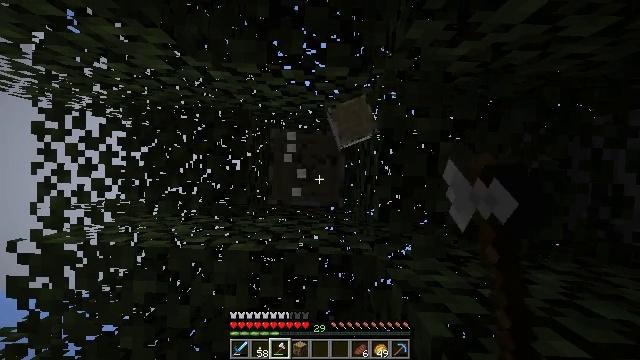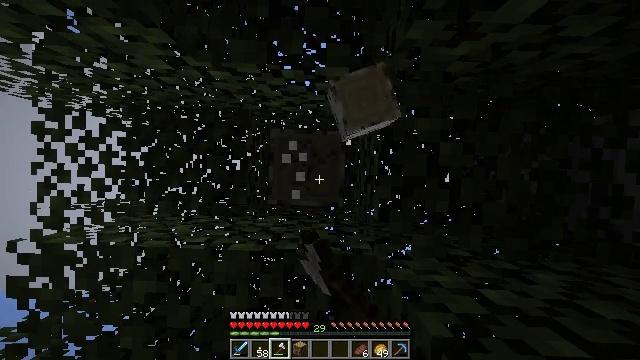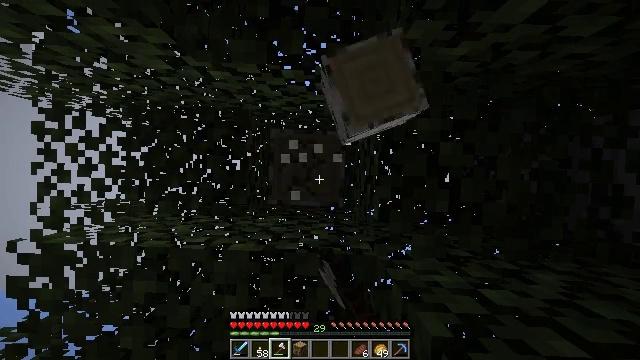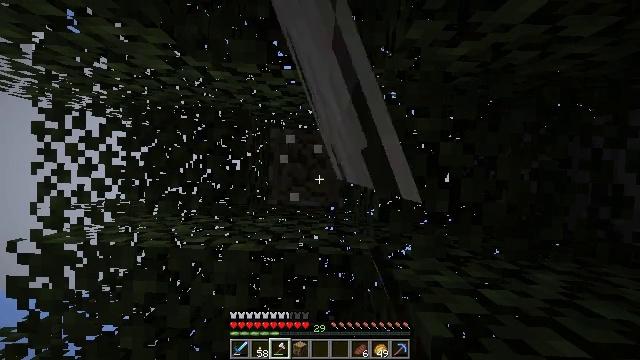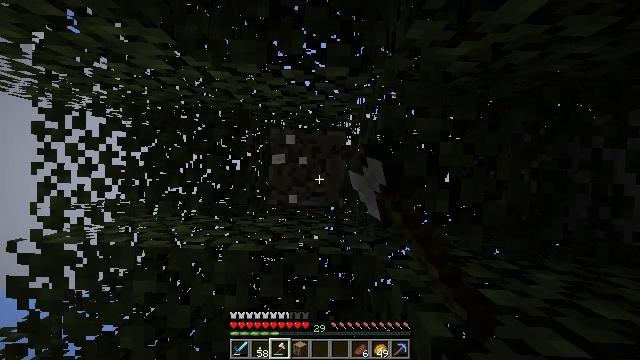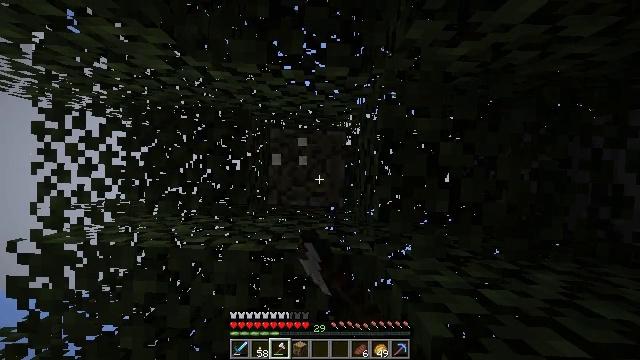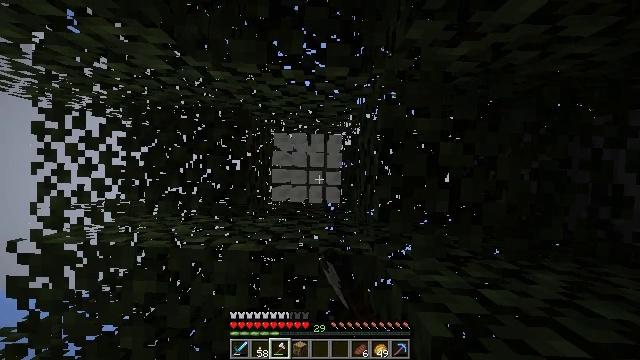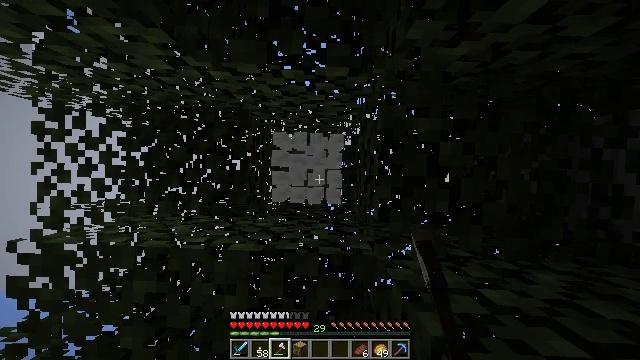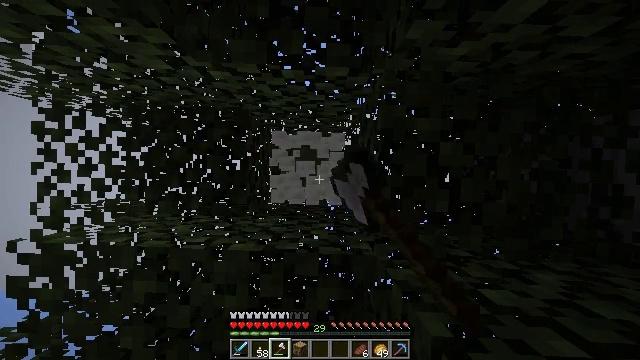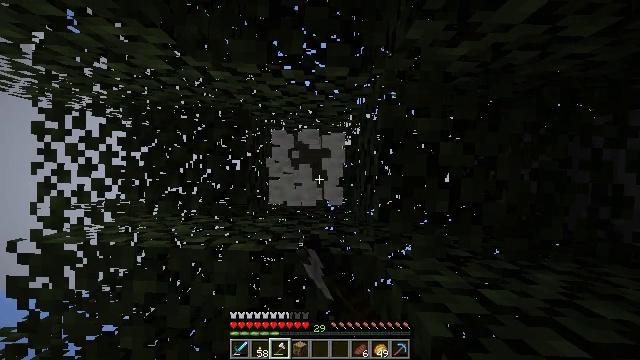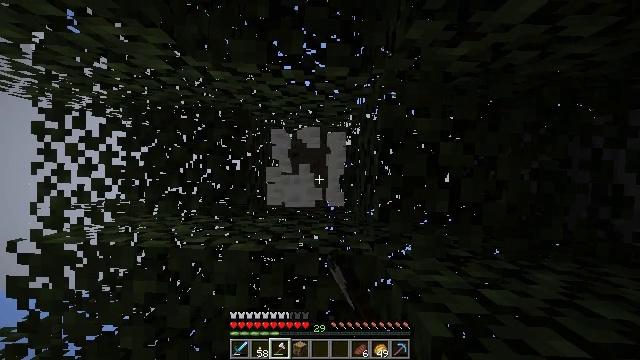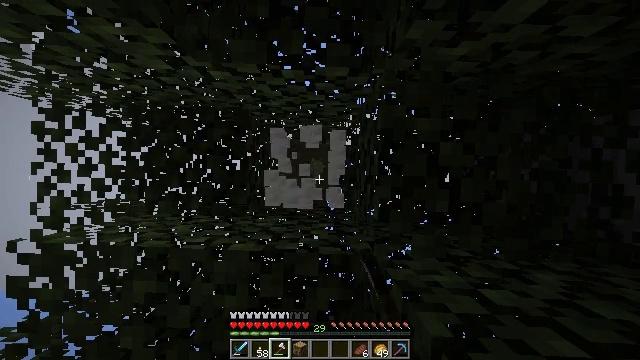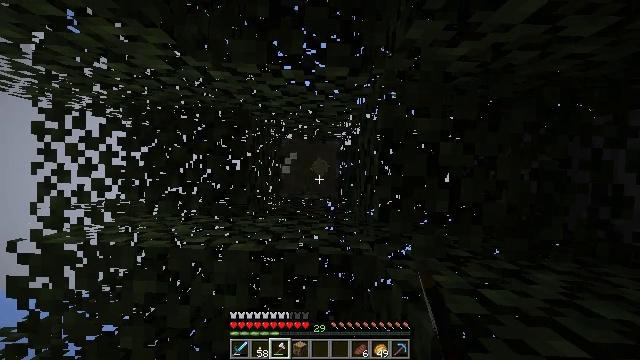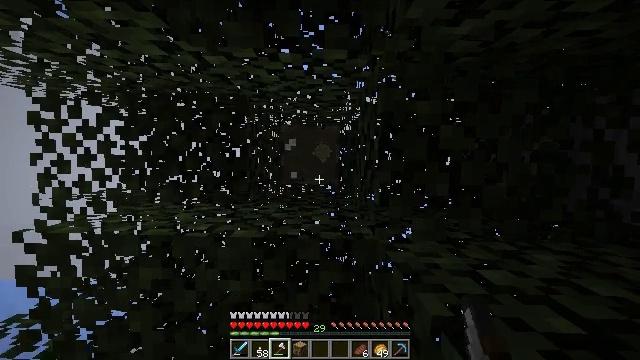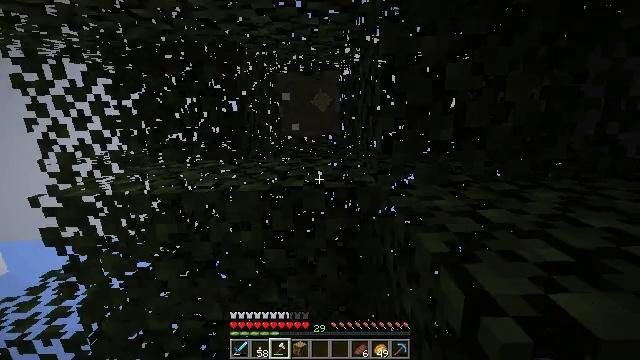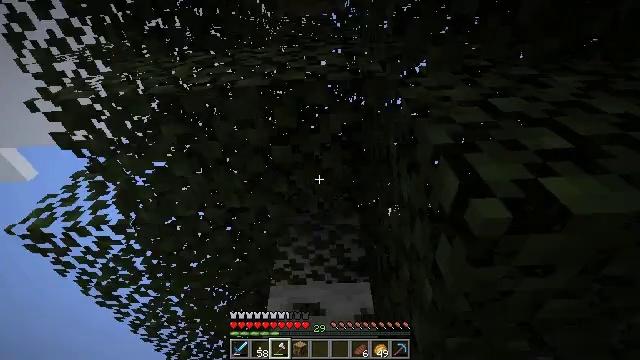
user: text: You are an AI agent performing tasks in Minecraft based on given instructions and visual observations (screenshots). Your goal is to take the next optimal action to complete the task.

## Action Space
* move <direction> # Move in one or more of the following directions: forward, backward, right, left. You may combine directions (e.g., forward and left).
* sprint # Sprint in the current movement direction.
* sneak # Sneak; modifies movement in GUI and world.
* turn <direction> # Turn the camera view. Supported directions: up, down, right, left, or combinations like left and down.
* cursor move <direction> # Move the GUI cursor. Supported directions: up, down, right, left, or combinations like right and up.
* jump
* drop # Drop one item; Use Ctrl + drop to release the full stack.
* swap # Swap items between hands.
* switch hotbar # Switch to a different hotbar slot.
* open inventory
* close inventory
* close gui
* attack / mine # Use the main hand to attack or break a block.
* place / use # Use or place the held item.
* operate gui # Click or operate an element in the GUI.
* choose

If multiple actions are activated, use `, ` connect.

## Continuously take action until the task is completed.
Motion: motion action
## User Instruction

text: Chop down the birch log.
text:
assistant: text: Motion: attack / mine
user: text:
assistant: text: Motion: attack / mine
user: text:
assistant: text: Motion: attack / mine
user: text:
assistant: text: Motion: attack / mine
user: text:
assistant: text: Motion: attack / mine
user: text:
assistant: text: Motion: attack / mine
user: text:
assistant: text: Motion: attack / mine
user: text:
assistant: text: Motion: attack / mine
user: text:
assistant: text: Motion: attack / mine
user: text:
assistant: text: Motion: attack / mine
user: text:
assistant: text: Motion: no_op
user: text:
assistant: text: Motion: no_op
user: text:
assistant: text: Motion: turn left and down
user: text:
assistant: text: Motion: turn left and down
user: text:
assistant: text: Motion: turn left and down
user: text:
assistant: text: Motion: turn left and down
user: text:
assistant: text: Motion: turn down
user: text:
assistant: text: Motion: no_op
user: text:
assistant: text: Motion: turn up
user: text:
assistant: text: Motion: turn right and up
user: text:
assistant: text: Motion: turn up
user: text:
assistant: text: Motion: turn up
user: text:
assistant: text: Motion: no_op
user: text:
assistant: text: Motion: no_op
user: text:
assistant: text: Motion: attack / mine
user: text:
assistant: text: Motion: attack / mine
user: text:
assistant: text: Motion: attack / mine
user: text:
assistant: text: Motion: attack / mine
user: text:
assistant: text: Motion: attack / mine
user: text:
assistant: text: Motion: attack / mine